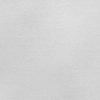
Atmospheric dust classification: dusty